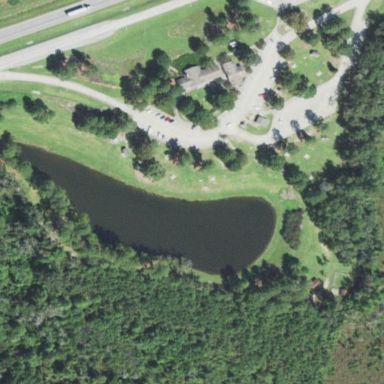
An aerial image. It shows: Rest area along the road.